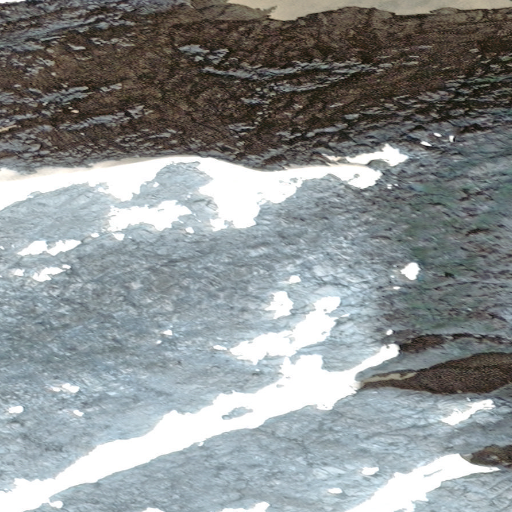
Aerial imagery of mountain in Alaska named Thoroughfare Mountain containing only unknown